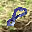
Label: 8